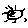
Label: sun